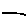
Label: line